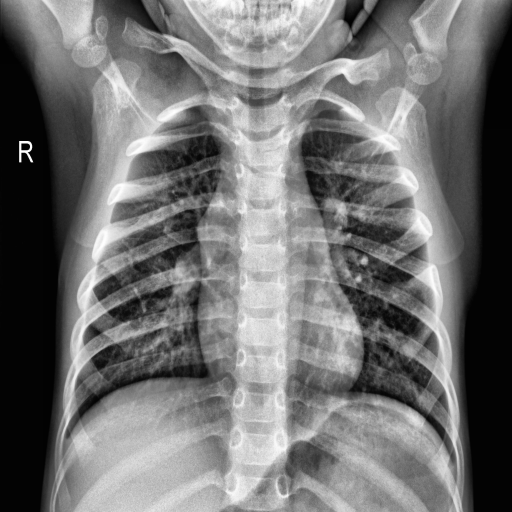
Finding: NORMAL